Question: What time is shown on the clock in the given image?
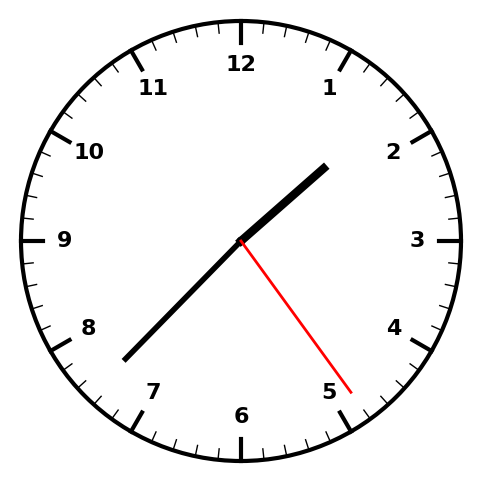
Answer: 01:37:24